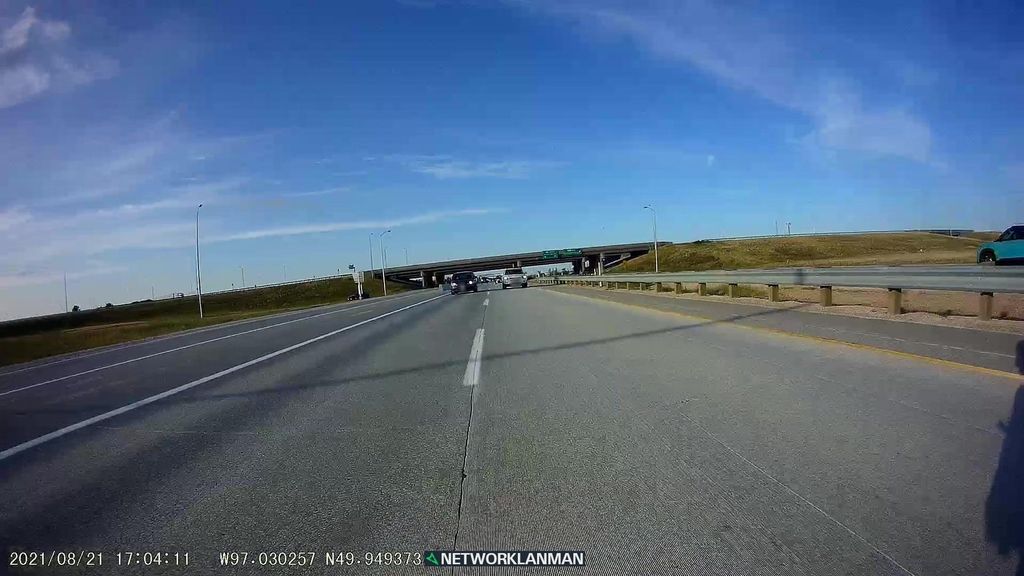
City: winnipeg